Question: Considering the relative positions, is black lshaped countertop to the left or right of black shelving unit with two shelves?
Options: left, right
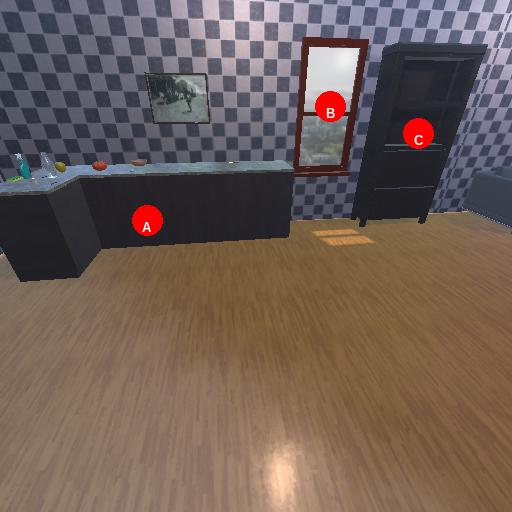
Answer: left